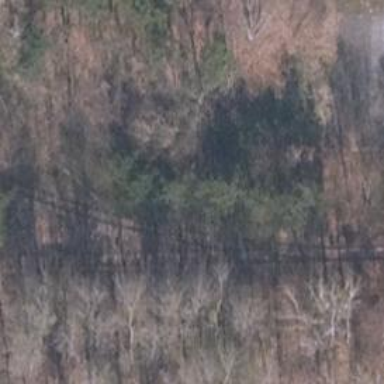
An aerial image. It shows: Railway switch.